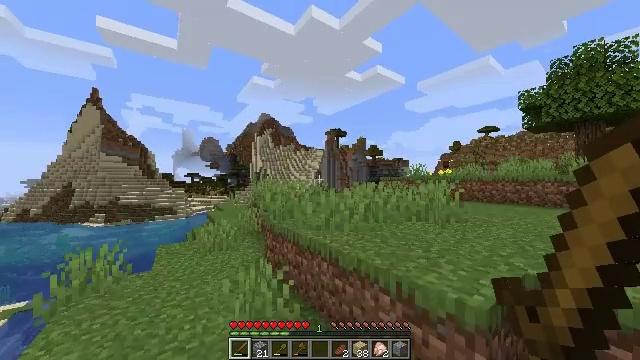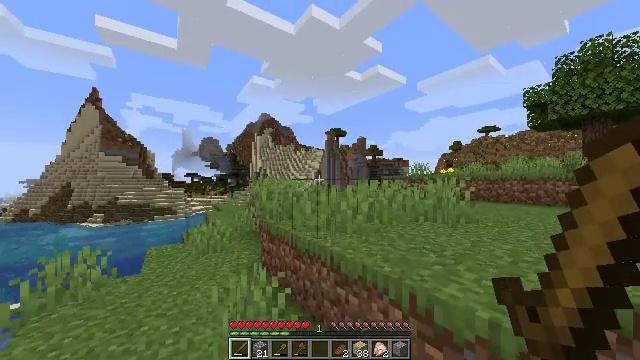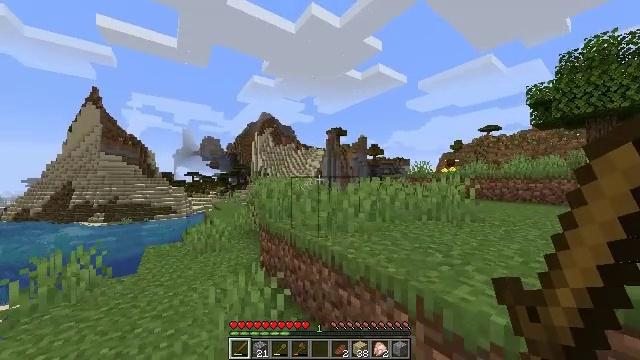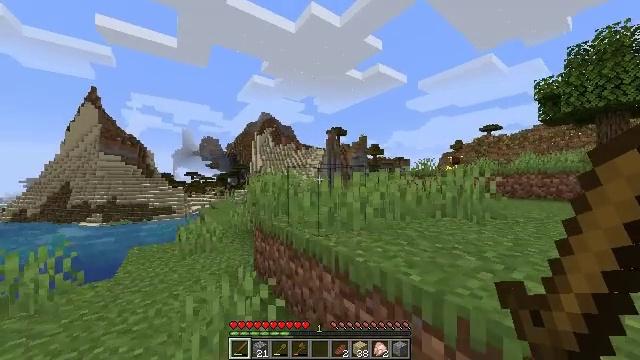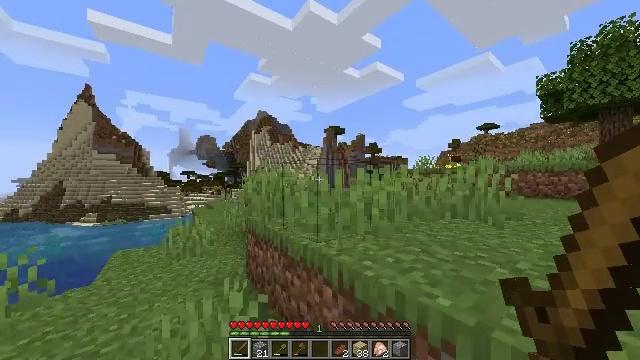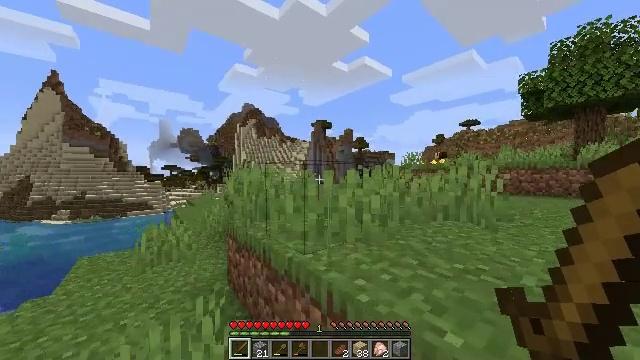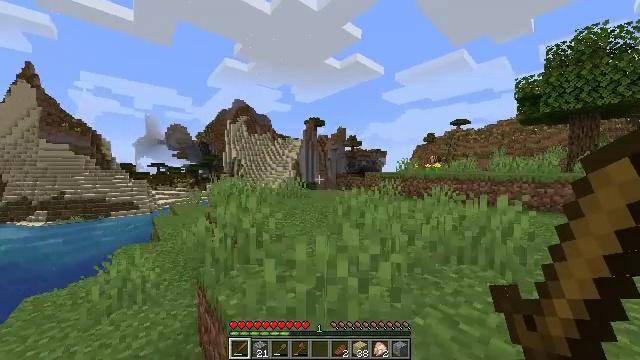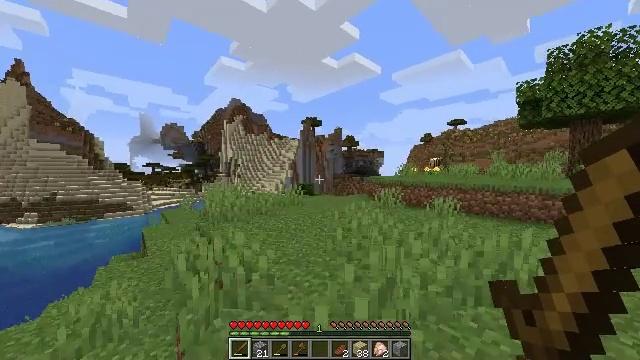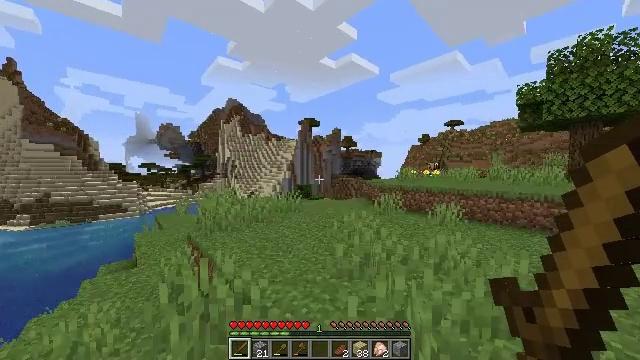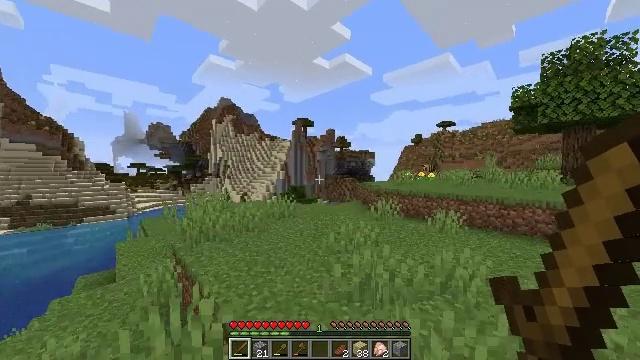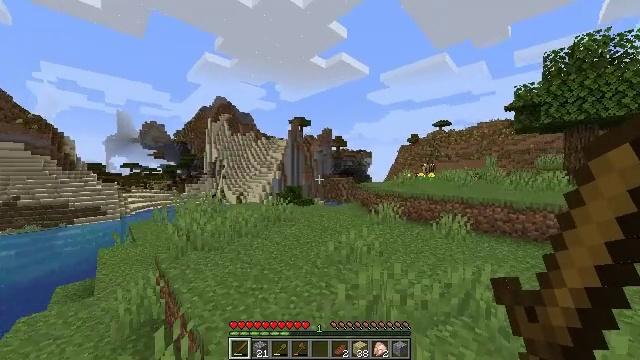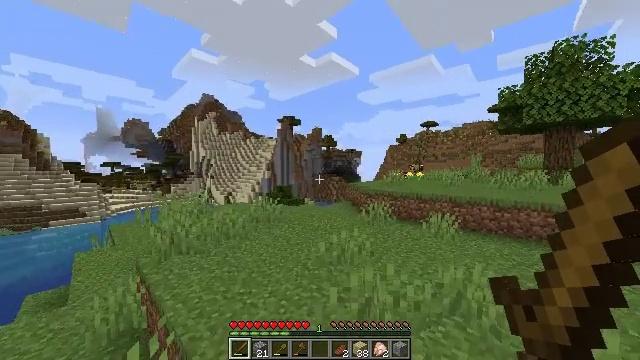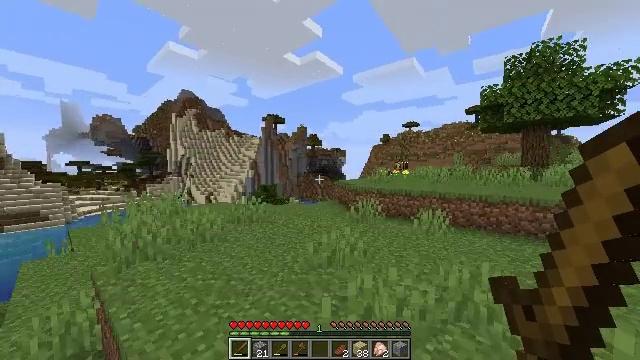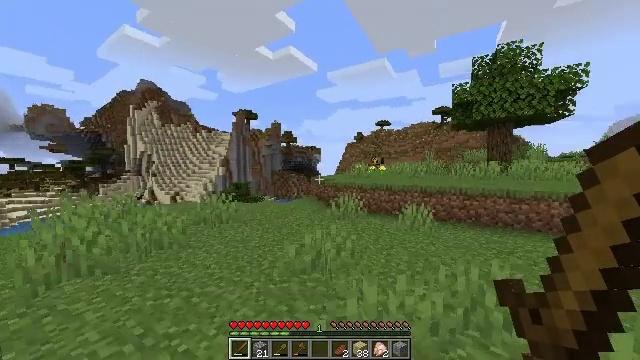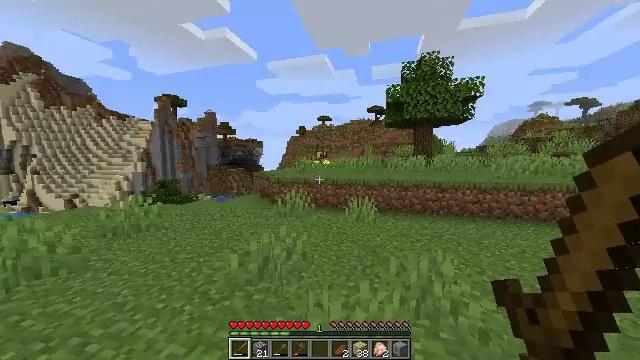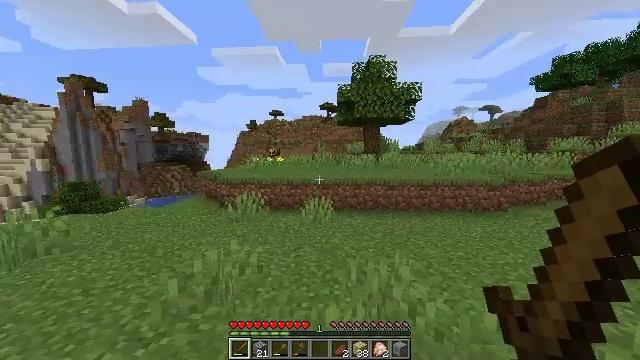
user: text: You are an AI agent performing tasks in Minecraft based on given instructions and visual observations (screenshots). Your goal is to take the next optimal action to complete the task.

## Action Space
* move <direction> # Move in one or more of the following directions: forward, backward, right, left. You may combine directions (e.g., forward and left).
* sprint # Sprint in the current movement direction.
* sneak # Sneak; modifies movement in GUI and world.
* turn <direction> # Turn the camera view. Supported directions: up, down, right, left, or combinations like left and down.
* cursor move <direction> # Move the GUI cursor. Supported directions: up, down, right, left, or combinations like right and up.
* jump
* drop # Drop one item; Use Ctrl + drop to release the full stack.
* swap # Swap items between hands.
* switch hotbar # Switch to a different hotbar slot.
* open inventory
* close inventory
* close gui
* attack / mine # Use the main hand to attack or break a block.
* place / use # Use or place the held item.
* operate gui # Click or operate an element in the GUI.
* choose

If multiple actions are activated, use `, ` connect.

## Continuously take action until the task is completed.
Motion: motion action
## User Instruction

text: Harvest birch leaves for decorations.
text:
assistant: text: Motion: move forward, sprint, jump
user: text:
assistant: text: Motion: move forward, sprint, jump
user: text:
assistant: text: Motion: move forward, sprint, jump
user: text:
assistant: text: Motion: move forward, sprint, jump
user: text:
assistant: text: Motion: move forward, sprint, turn right and down, jump
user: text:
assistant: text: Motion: move forward, sprint, turn right, jump
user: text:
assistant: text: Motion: move forward, sprint, jump
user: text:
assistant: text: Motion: move forward, sprint, jump
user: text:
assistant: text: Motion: move forward, sprint, turn right, jump
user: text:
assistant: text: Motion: move forward, sprint, jump
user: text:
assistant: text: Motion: move forward, sprint, turn right, jump
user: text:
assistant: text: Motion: move forward, sprint, turn right, jump
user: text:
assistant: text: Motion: move forward, sprint, turn right, jump
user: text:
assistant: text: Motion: move forward, sprint, turn right and down, jump
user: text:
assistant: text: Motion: move forward, sprint, turn right and down, jump
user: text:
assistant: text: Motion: move forward, sprint, turn right, jump
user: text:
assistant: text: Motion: move forward, sprint, turn right, jump
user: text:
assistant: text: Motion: move forward, sprint, turn right, jump
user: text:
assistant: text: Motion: move forward, sprint, jump
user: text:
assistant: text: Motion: move forward, sprint, jump
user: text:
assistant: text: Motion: move forward, sprint, jump
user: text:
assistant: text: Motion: move forward, sprint, jump
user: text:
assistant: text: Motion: move forward, sprint, jump
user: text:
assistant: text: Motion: move forward, sprint, turn right, jump
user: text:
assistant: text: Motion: move forward, sprint, turn right, jump
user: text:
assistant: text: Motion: move forward, sprint, turn right, jump
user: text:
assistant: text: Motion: move forward, sprint, turn right, jump
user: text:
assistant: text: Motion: move forward, sprint, jump
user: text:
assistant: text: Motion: move forward, sprint, jump
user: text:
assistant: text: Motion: move forward, sprint, jump